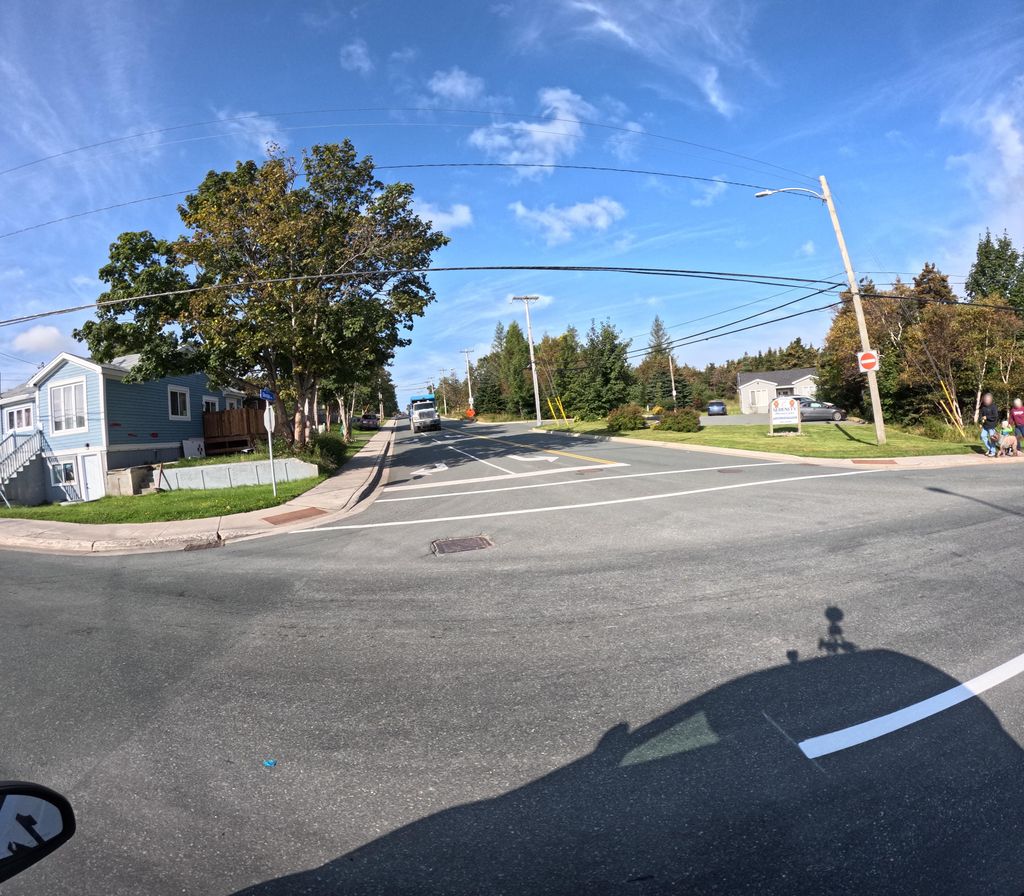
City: st_johns